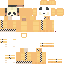
A female skeleton skin with pale skin, wearing blonde bald dressed in a red tshirt and red pants, featuring a closed mouth.